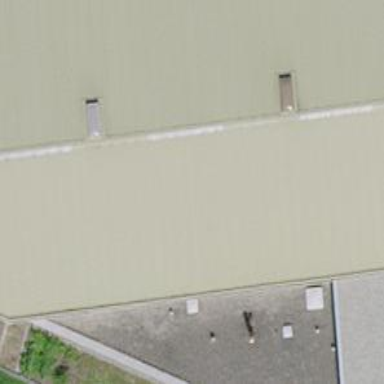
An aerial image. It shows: Industrial building.